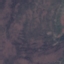
Land use / land cover class: HerbaceousVegetation